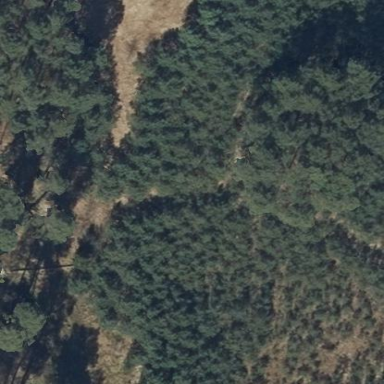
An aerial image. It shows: Landscape covered with heath.